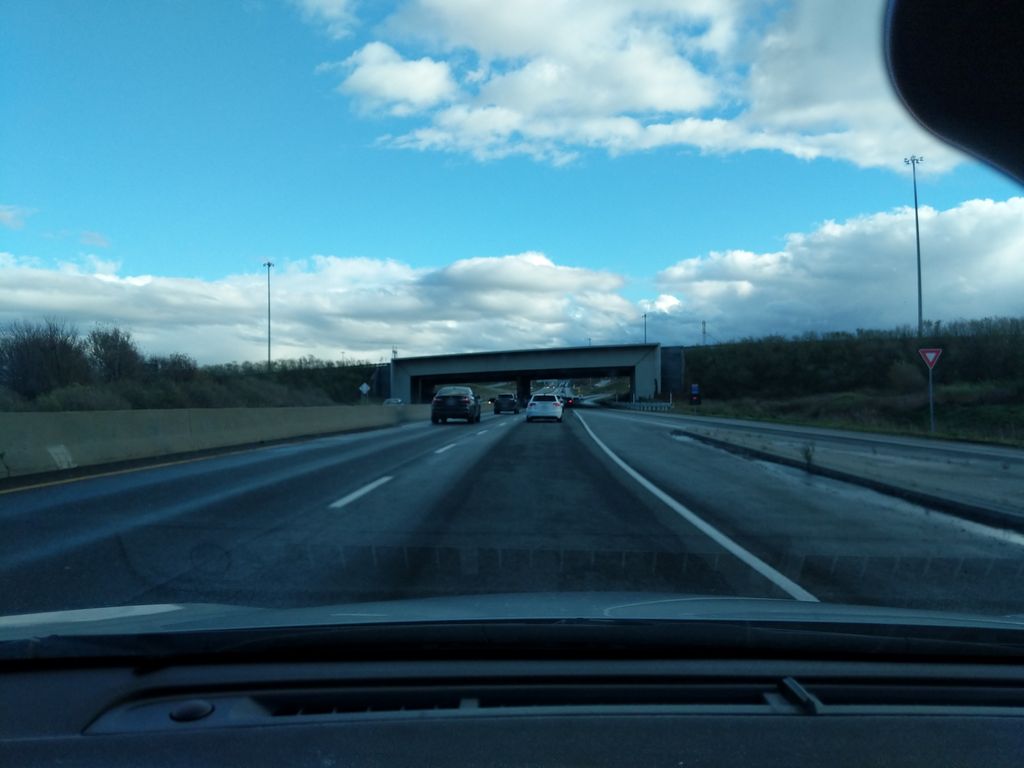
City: quebec_city